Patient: sex M, age 76
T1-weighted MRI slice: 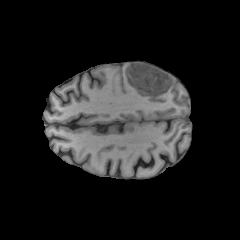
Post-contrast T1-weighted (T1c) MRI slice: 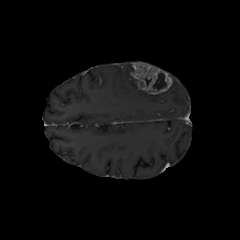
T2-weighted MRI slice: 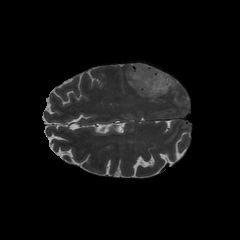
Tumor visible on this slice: yes
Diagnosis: Glioblastoma, IDH-wildtype
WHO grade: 4